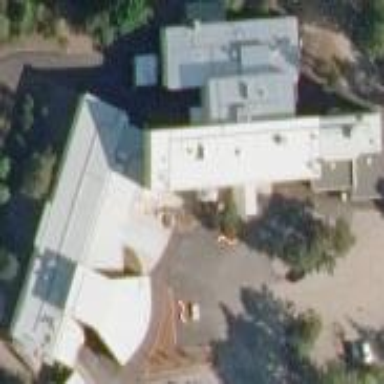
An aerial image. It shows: School building.